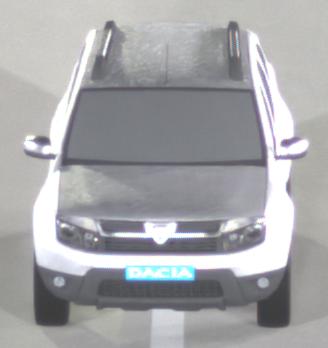
Make: Dacia
Model: Duster dCi 110 FAP
Detailed model: Duster (I)
Model produced from: 2010/06
Model produced until: 2013/11
Doors: 5
Color: white
Road condition: dry road
Daytime: night
Contrast: high contrast